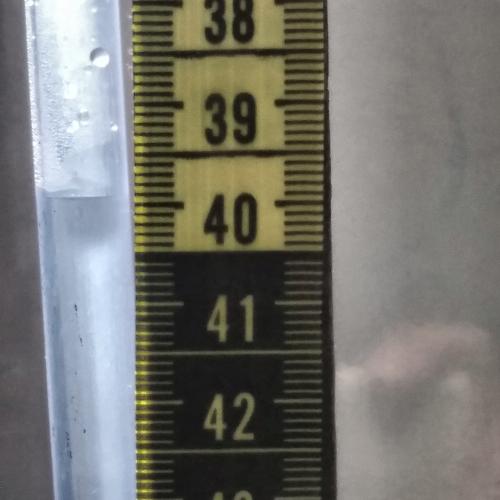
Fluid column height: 39.9 cm